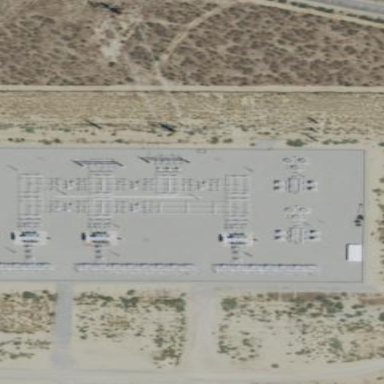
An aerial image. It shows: Power substation.